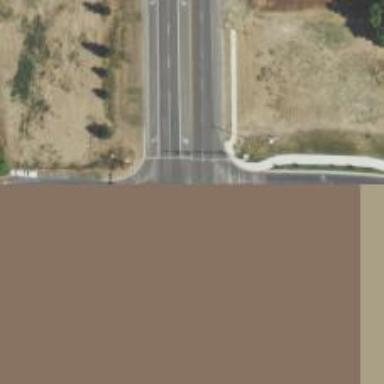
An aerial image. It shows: Primary road with asphalt surface.